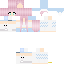
A female human skin with pale skin, wearing blonde long hair dressed in a blue tshirt and red pants, featuring a closed mouth.